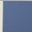
Piece: xx